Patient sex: F
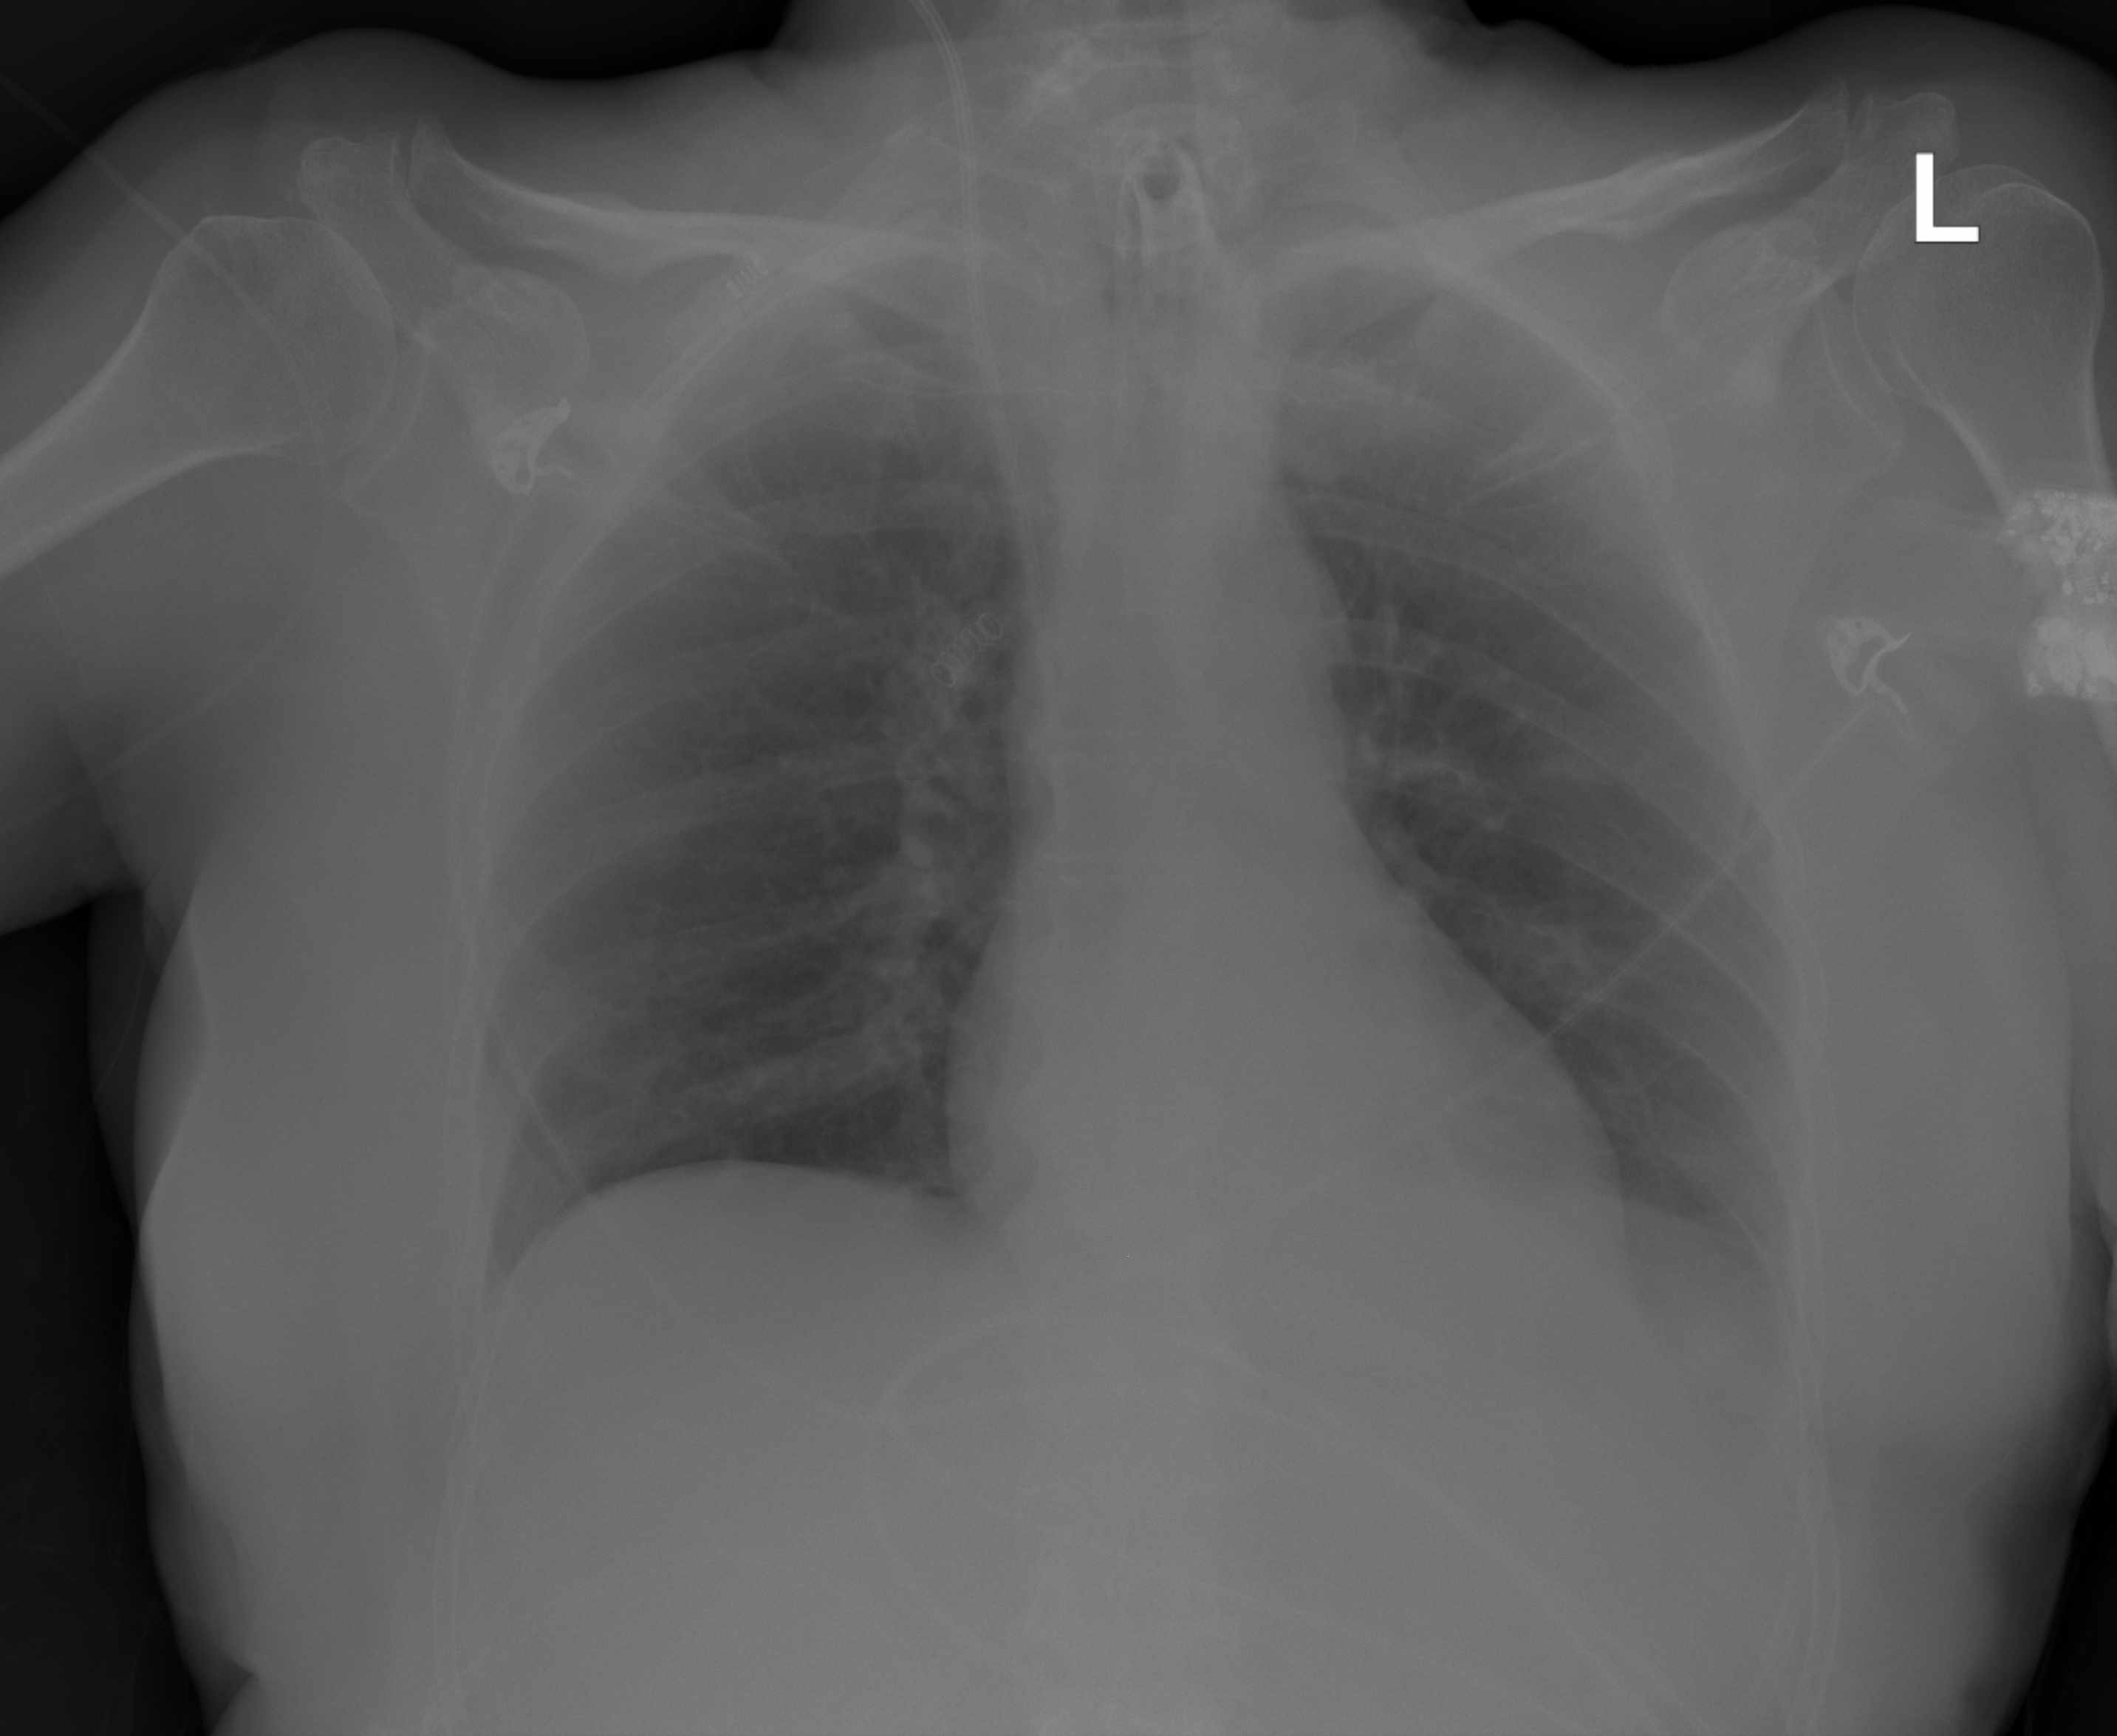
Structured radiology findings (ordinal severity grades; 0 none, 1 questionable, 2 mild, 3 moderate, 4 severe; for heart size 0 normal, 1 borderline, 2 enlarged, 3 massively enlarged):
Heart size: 0
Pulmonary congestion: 0
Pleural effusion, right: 0
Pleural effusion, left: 2
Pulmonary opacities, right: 0
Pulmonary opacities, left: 0
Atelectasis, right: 2
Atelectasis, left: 2